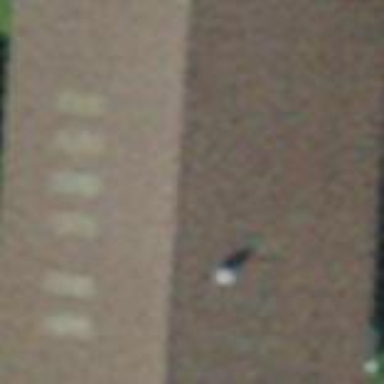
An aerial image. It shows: Barn.